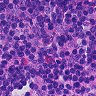
Metastatic tissue present: no